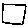
Label: square